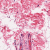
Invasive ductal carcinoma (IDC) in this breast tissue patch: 0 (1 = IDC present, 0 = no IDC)